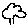
Label: tree